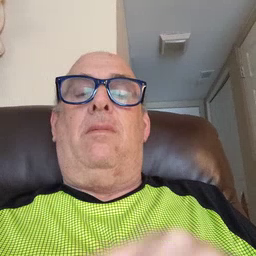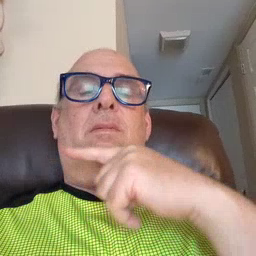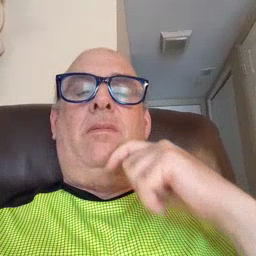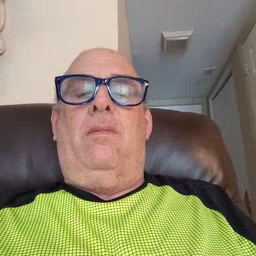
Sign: dry